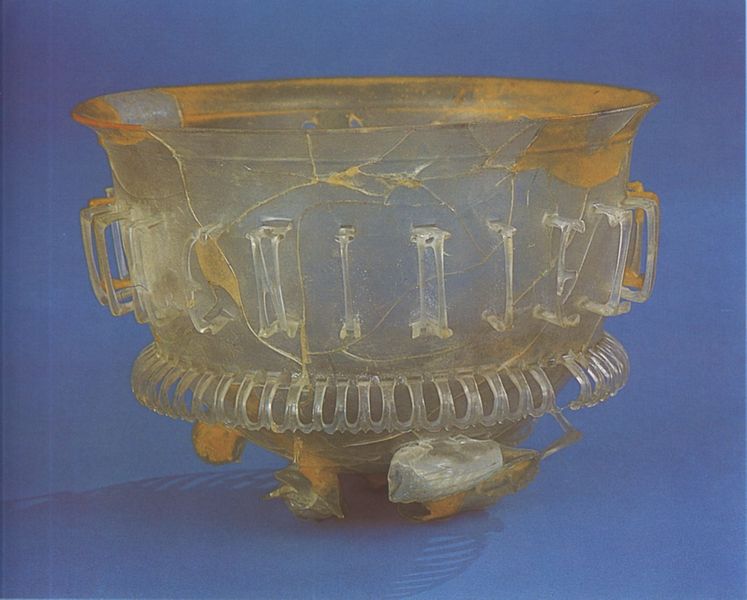
Titel: Diatretglas aus einem frühchristlichen Grab in Szekszárd
Institution: Budapest, Ungarisches Nationalmuseum
Schlagwörter: blau, fuß, schatten, gelb, braun, glas, orange, schwarz, ornament, schale, schüssel, stein, gold, stehend, rund, amphore, henkel, sprung, risse, rand, material, jugendstil, verzierung, plastik, transparent, foto, fotografie, gefäß, griffe, kaputt, antik, durchsichtig, edelstein, gelblich, objekt, hänkel, art deco, opak, geschliffen, zerbrochen, verzierungen, gals, brüche, sprünge, standfuss, kunststoff, transpanrent, grintig, henkelchen, konsich